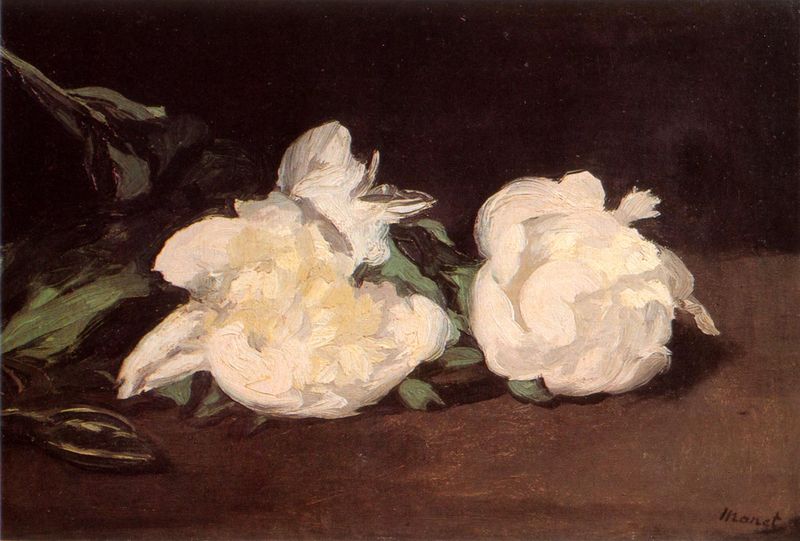
Titel: Branche de pivoines blanches et sécateur, Pfingstrosen mit Rosenschere
Künstler: Édouard Manet
Standort: Paris
Institution: Musée d'Orsay
Schlagwörter: blätter, dunkel, gemälde, schatten, weiß, gelb, grün, impressionismus, ocker, blume, blumen, braun, hell, hintergrund, hut, licht, paris, schwarz, tisch, blüten, rose, rosen, rot, beige, wand, signatur, öl, natur, boden, blatt, pflanzen, kontrast, rosa, zart, stilleben, stillleben, liegen, zwei, creme, farbe, formen, violett, ölgemälde, einfach, monet, manet, ölfarbe, liegend, pfingstrose, grun, leuchten, blütenblätter, stiel, memento mori, vergänglichkeit, stängel, tischplatte, welk, verwelkt, knospe, pfingstrosen, pinselstriche, claude, claude monet, abgeschnitten, knoblauch, kamelie, impessionismus, gepflückt, 19. jahrhundert, 1900, 1912, 1889, 1888